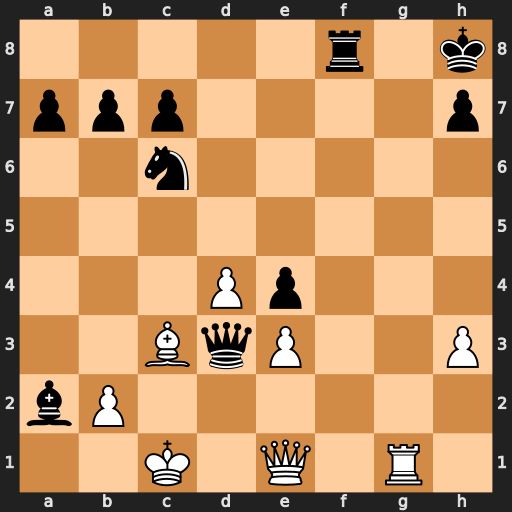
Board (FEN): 5r1k/ppp4p/2n5/8/3Pp3/2BqP2P/bP6/2K1Q1R1
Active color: w
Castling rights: -
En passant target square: -
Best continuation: d5+ Nd4 Bxd4+ Qxd4 exd4